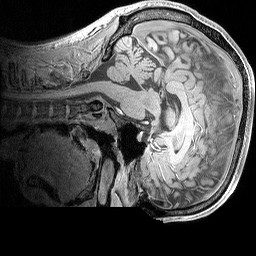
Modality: MP2RAGE
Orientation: sagittal
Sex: male
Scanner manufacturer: siemens
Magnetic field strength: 3 T
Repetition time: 5 s
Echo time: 0.00292 s